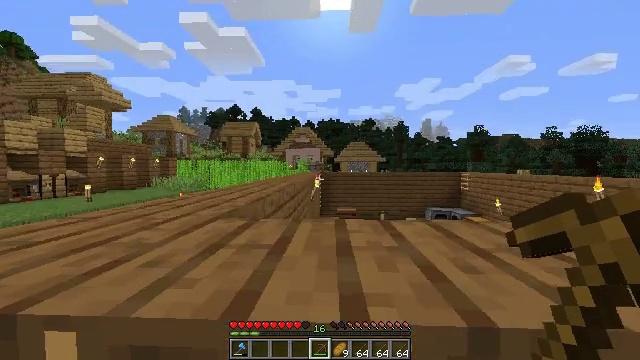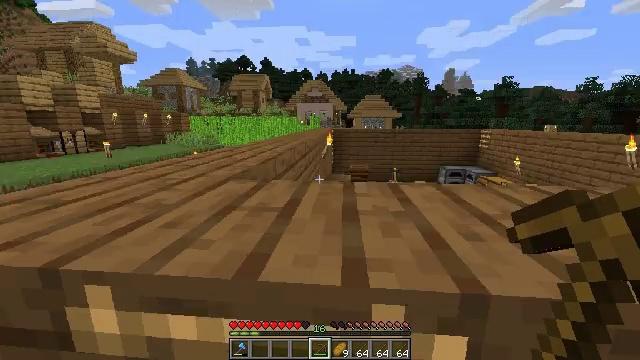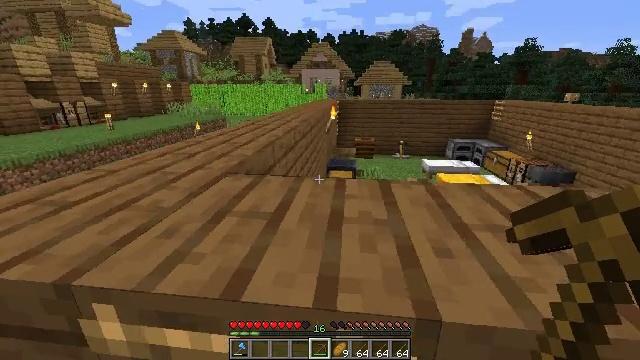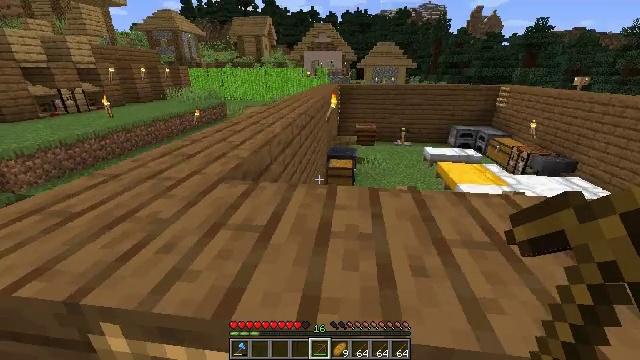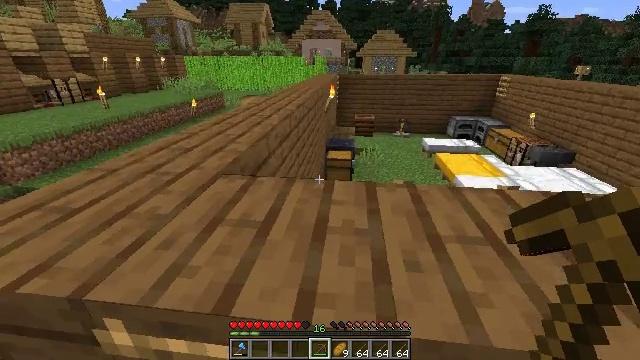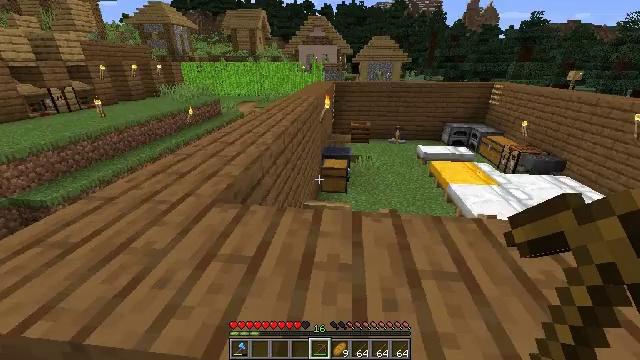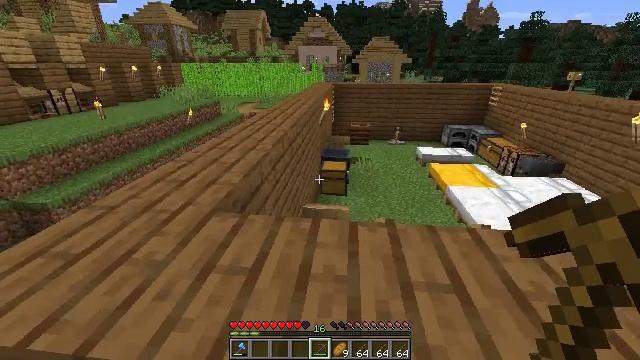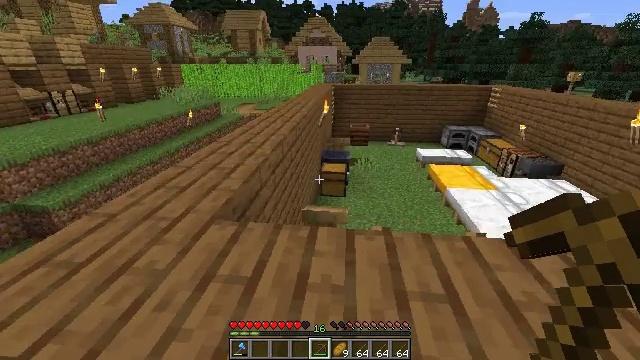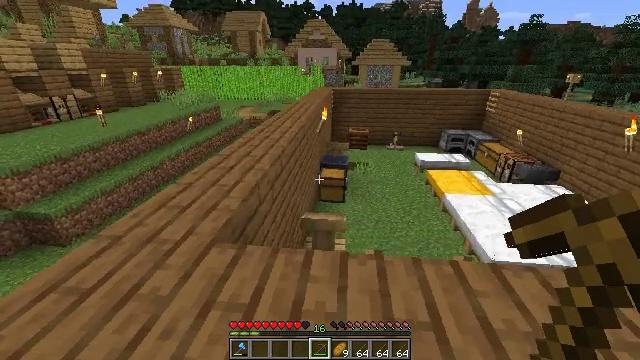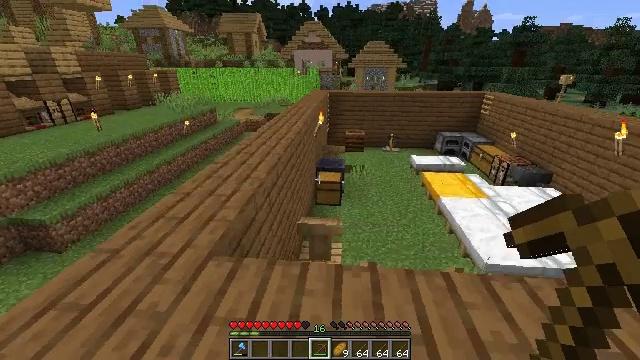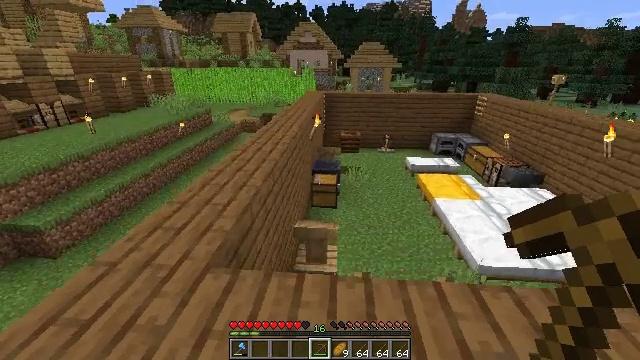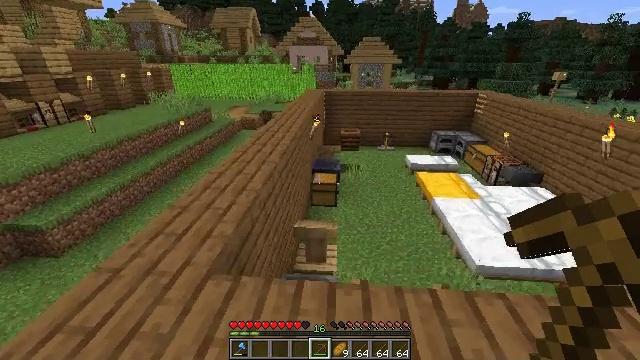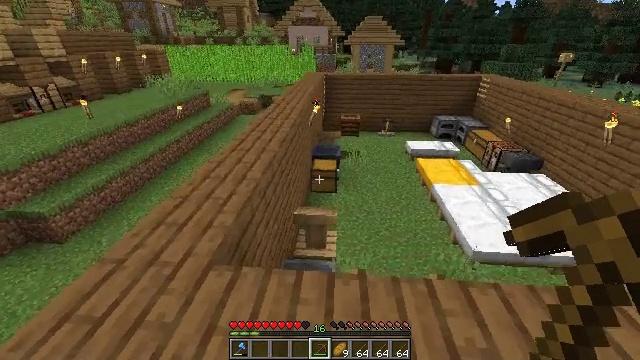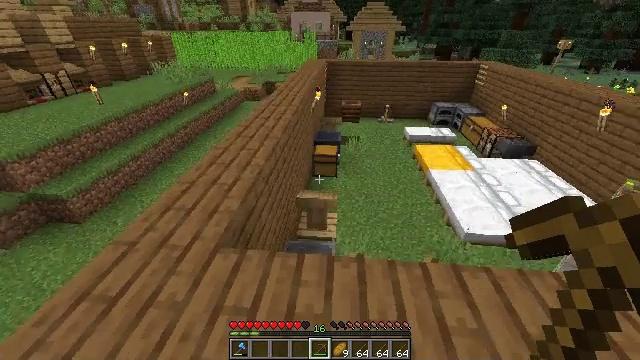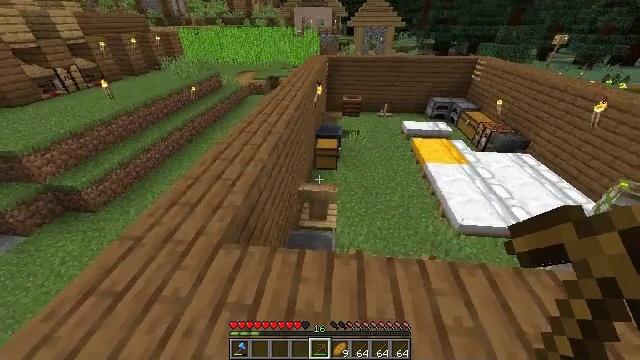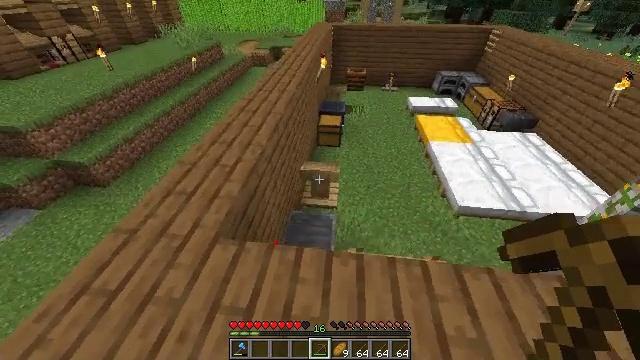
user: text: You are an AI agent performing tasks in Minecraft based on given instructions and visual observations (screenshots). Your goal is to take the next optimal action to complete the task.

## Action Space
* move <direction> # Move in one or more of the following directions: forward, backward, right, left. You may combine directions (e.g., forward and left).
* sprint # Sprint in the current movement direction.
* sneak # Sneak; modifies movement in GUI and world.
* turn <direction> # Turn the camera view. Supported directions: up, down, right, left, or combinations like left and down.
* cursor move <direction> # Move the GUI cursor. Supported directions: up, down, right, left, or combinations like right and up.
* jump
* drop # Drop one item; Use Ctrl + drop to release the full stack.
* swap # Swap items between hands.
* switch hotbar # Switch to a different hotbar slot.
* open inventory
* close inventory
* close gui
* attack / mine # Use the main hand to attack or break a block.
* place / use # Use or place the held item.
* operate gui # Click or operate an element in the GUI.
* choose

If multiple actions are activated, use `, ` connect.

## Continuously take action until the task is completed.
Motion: motion action
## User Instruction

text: Attack the netherrack to gather it.
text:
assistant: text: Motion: move forward, sprint, turn left and down
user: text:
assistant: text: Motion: move forward, sprint, turn left and down
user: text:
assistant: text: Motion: move forward, sprint, turn down
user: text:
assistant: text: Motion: move forward, sprint, turn down
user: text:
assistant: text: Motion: move forward, sprint
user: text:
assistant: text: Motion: move forward, sprint
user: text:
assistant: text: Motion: move forward, sprint
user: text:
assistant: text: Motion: move forward, sprint
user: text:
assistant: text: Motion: move forward, sprint
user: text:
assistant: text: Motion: move forward, sprint
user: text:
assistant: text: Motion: move forward, sprint
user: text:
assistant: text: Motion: move forward, sprint, turn down
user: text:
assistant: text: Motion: move forward, sprint, turn down
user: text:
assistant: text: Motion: move forward, sprint, turn down
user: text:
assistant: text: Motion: move forward, sprint, turn left and down
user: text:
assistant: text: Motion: move forward, sprint, turn down
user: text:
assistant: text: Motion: move forward, sprint, turn down, jump
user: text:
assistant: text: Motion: move forward, sprint, turn down, jump
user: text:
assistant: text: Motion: move forward, sprint, turn down, jump
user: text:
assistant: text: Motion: move forward, sprint, jump
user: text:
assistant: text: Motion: move forward, sprint, jump
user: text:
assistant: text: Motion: move forward, sprint, turn right and down, jump
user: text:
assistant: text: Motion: move forward, sprint
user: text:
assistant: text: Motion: move forward, sprint
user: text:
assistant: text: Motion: move forward, sprint, turn right
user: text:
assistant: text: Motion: move forward, sprint, turn right and up
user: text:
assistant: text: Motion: move forward, sprint, turn right and up
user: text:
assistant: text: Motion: move forward, sprint, turn up
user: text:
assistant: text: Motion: move forward, sprint, turn up
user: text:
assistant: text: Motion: move forward, sprint, turn right and up